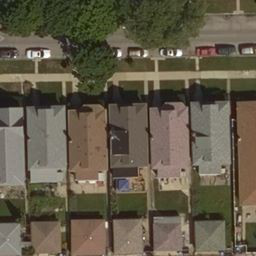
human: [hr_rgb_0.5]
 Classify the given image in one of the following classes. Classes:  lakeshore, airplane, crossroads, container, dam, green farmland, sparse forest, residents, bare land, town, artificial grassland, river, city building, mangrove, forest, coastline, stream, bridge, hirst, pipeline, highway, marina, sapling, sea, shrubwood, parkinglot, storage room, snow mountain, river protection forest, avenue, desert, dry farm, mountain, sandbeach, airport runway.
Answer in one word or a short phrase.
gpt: residents